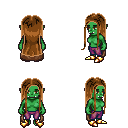
a pixel art fantasy rpg character, female body template, orc, green skin, brown cape, magenta pants, brown extra-long hairstyle, gold boots, four views (front, back, left, right), 2x2 character sprite sheet, small pixel art, hard edges, no anti-aliasing